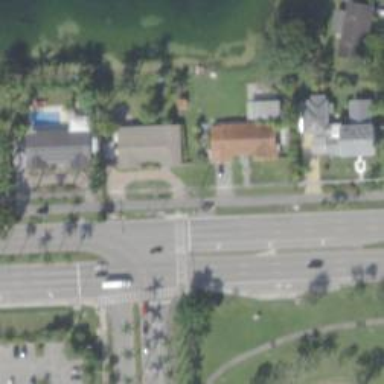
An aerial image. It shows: Asphalt footpath with unmarked crossing.